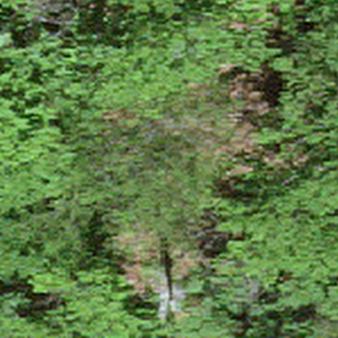
Label: other